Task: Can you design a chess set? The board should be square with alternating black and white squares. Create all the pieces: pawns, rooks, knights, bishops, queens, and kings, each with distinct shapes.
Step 4746:
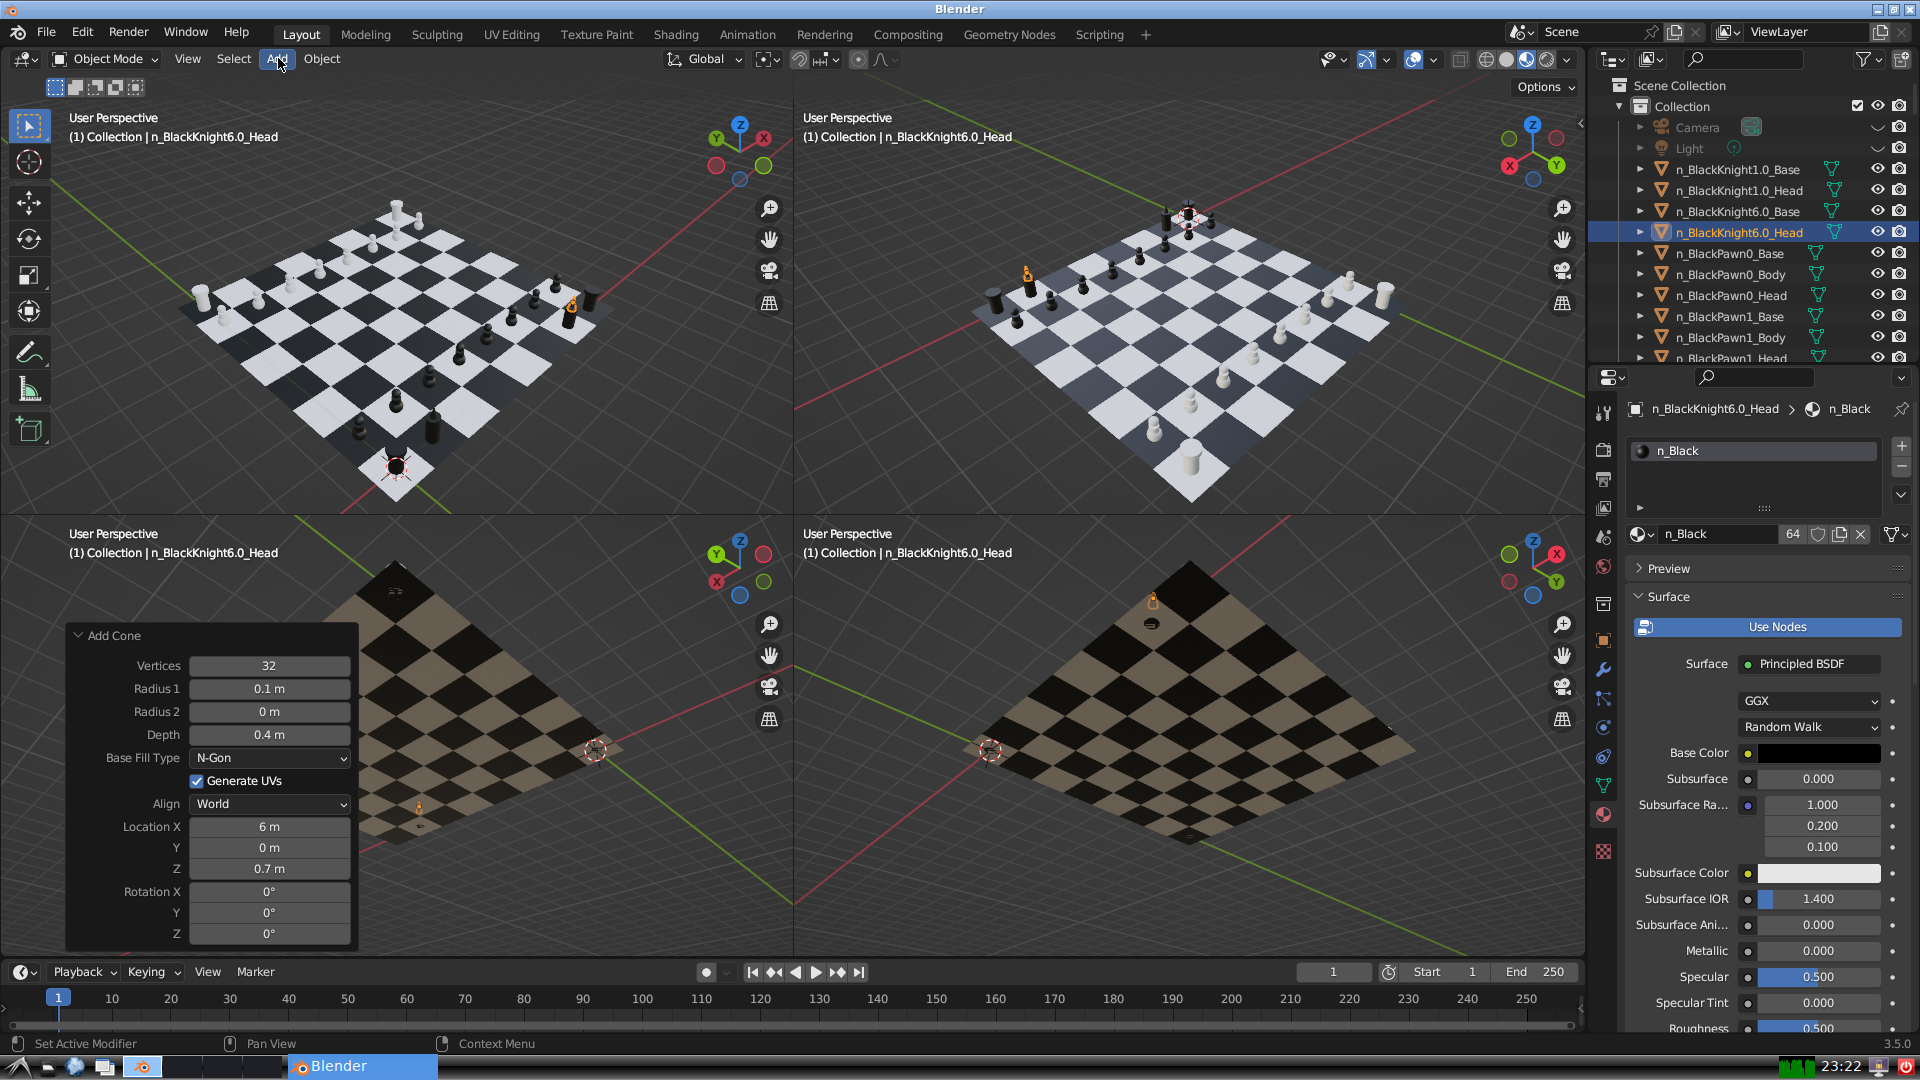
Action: click: no